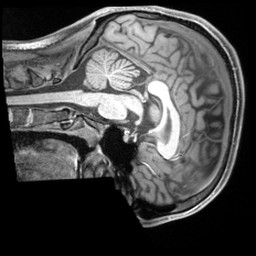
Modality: T1w
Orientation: sagittal
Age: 25
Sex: male
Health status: ill
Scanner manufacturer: siemens
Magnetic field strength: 3 T
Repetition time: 2.2 s
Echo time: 0.00218 s